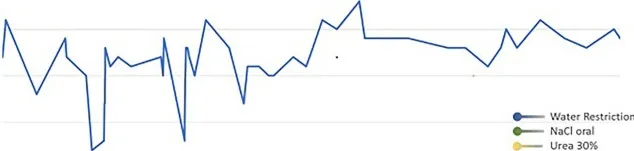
Serum sodium values during different treatments.
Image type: pathology (masson_trichrome)